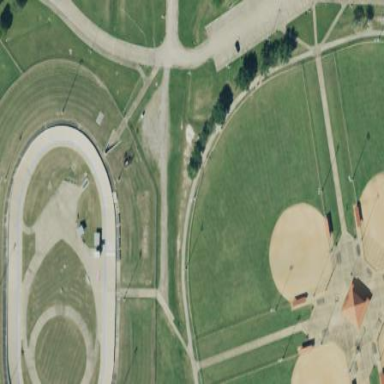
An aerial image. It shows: Baseball pitch for leisure land activities.